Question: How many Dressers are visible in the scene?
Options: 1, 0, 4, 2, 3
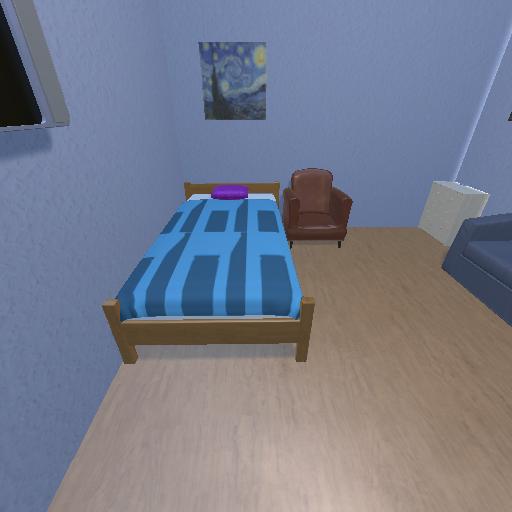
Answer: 1